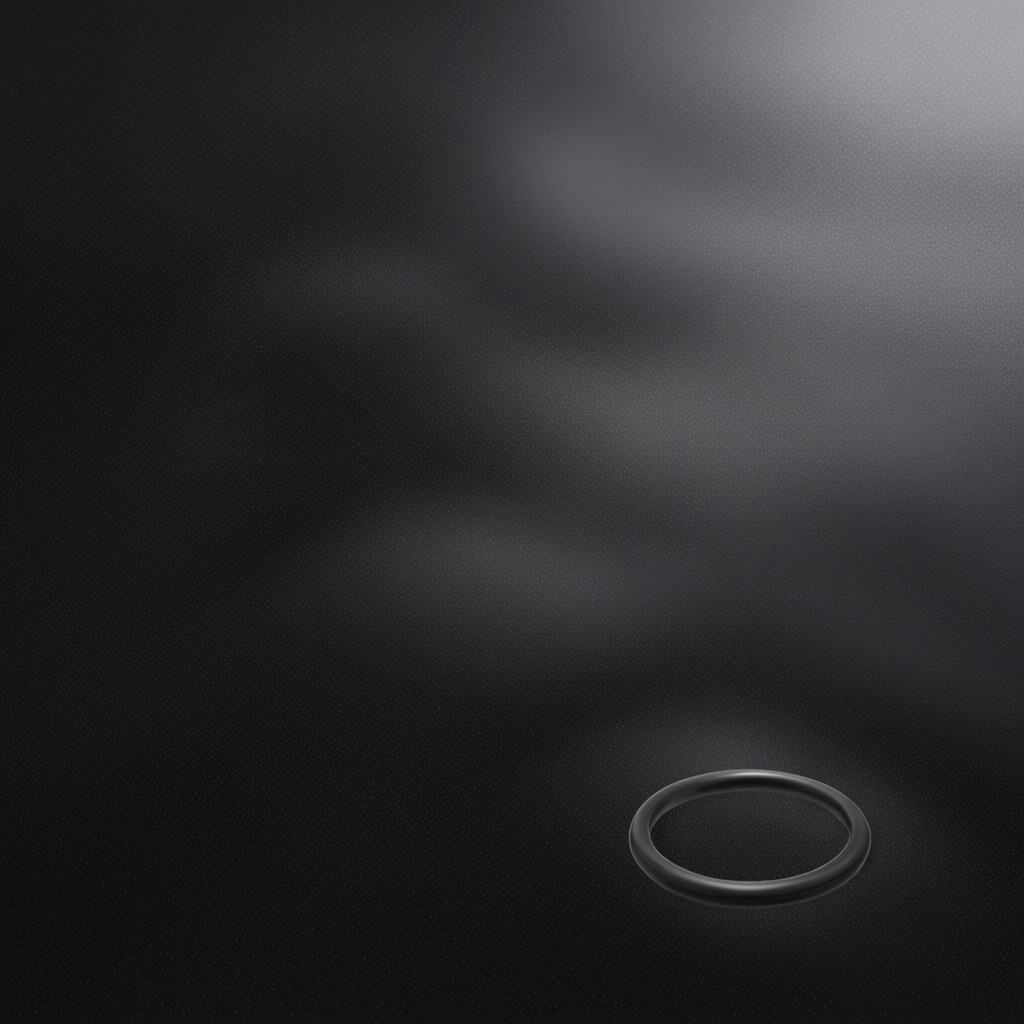
A rubber O-ring lying on a clean granite tabletop inside a workshop under bright overhead lighting crisp shadows high clarity worn but beneath the mat